Question: To demonstrate this (I'm working on a much more compressed Fiddle), <URL> cakes.

You will notice that there is a massive cupcake on the left side of the screen now.
I update the cakes' positions in my 'handleTick' function, and add new cakes on a time interval. Here are both of those:
'''
/*This function must exist after the Stage is initialized so I can keep popping cakes onto the canvas*/
function make_cake(){
var path = queue.getItem("cake").src;
var cake = new createjs.Bitmap(path);
var current_cakeWidth = cake.image.width;
var current_cakeHeight = cake.image.height;
var desired_cakeWidth = 20;
var desired_cakeHeight = 20;
cake.x = 0;
cake.y = Math.floor((Math.random()*(stage.canvas.height-35))+1); //Random number between 1 and 10
cake.scaleX = desired_cakeWidth/current_cakeWidth;
cake.scaleY = desired_cakeHeight/current_cakeHeight;
cake.rotation = 0;
cake_tray.push(cake);
stage.addChild(cake);
}
'''
And the setInterval part:
'''
setInterval(function(){
if (game_on == true){
if (cake_tray.length < 5){
make_cake();
}
}
else{
;
}
},500);
'''
'stage.update' is also called from 'handleTick'.
<URL>
Thanks for looking into this. Note once again that this only happens in Chrome, I have not seen it happen on Firefox. Not concerned with other browsers at this time.
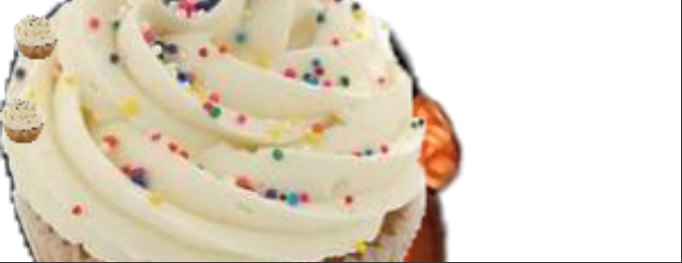
Answer: Instead of using the source of your item, it might make more sense to use the actual loaded image. By passing the source, the image may have a 0 width/height at first, resulting in scaling issues.
'''
// This will give you an actual image reference
var path = queue.getResult("cake");
'''